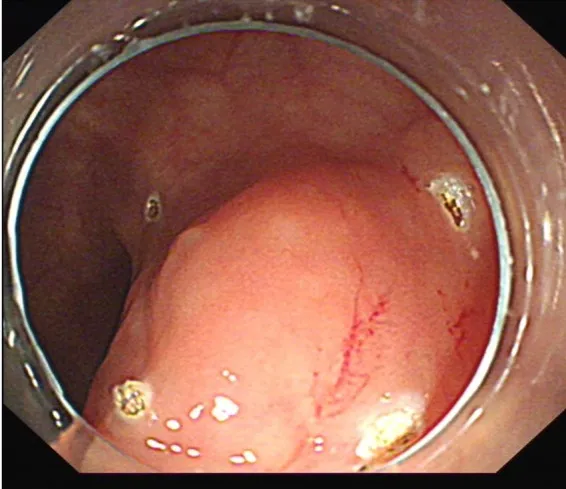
Submucosal ridge.
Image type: endoscopy (gi_endoscopy)